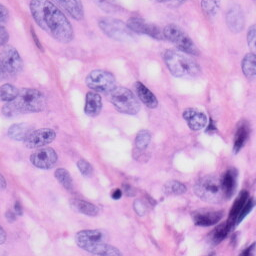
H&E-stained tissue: Skin